Interaction volume radius: 10 \u00c5
Interaction volume height: 10 \u00c5
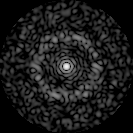
Disorder parameter: 0.8287